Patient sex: F
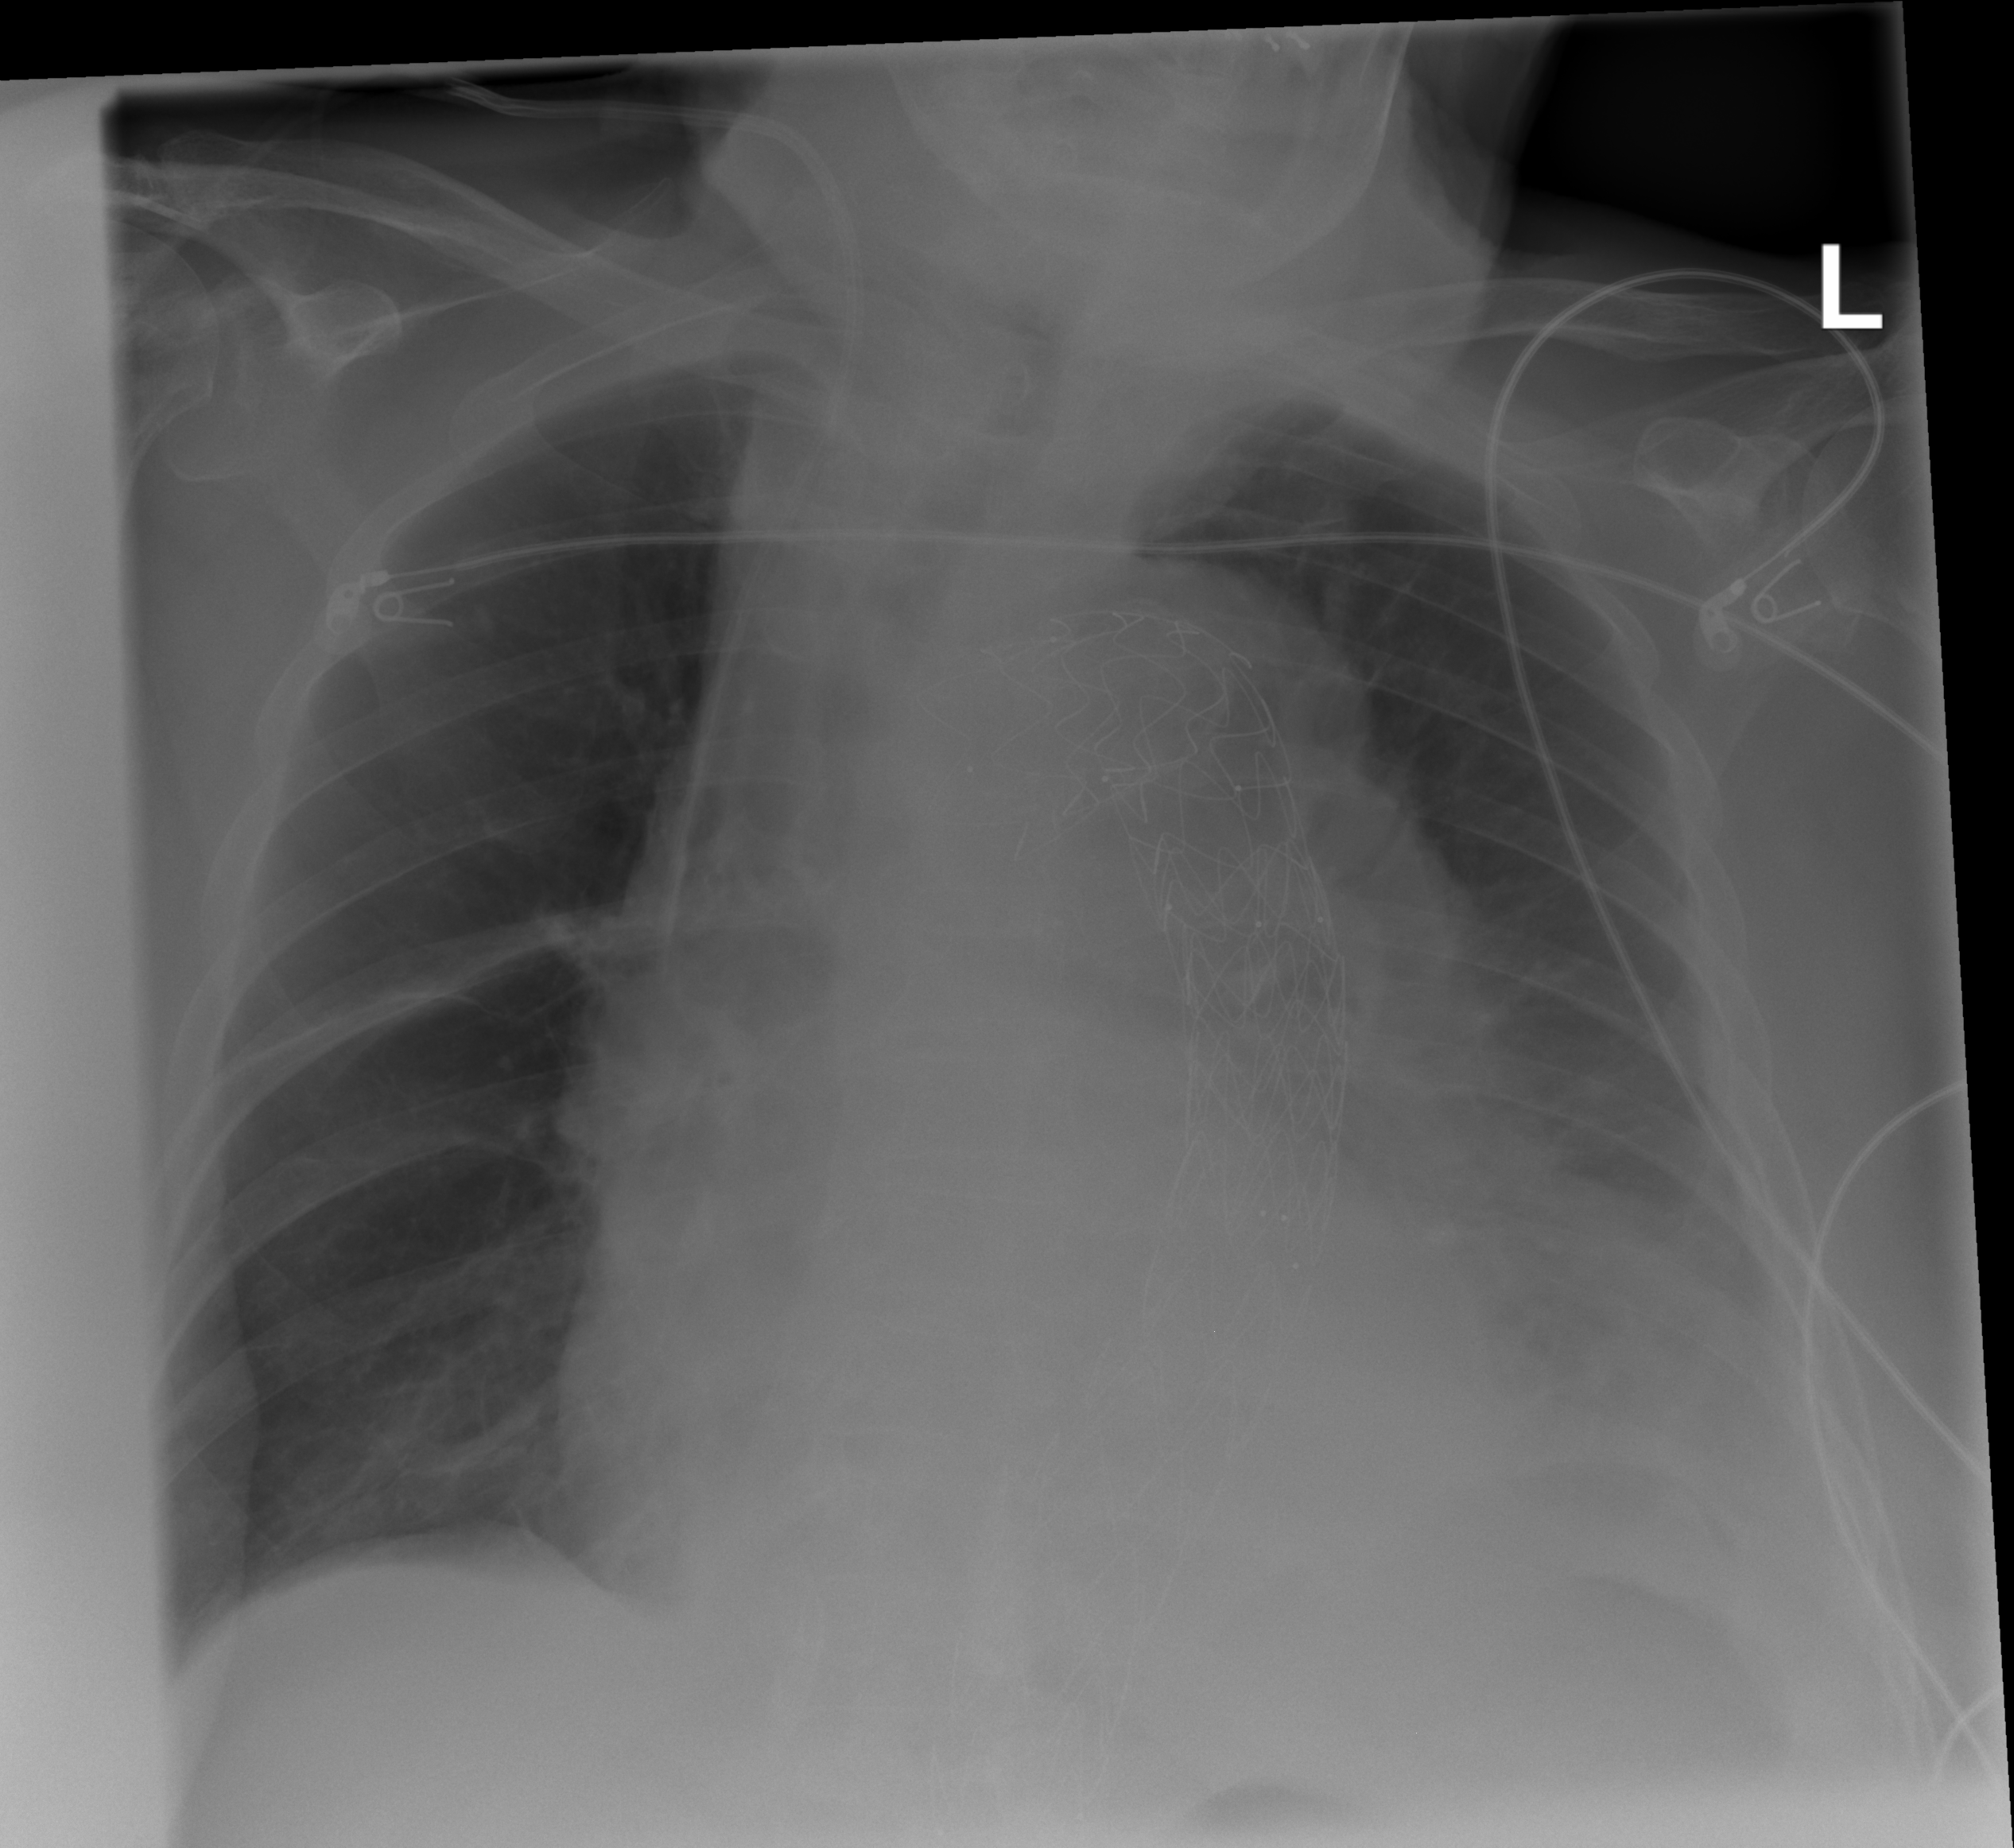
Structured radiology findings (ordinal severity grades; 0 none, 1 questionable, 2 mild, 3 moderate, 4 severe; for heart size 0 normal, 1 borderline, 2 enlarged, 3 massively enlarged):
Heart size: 2
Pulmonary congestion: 0
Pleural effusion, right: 0
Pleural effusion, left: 2
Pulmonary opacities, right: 0
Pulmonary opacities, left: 2
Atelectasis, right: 0
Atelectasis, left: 2